Question: I am doing some homework. The users of my database uses some other attributes, not just the ones that ASP 2.0 automatically created for me when i implemented the login and registration mechanism. But when i try to save the modification displays me an error. Can someone give me a hand?
This is the error:

The error says:
> 'aspnet_Users' table
- Unable to modify table. ALTER TABLE only allows columns to be added
that can contain nulls, or have a
DEFAULT definition specified, or the
column being added is an identity or
timestamp column, or alternatively if
none of the previous conditions are
satisfied the table must be empty to
allow addition of this column. Column
'kjoptekvoten' cannot be added to
non-empty table 'aspnet_Users' because
it does not satisfy these conditions.
That database was automatically created when i implemented Forms based authentification and registration. The problem now is that that users needs some more attributes. How can i give to it more attributes? What is the easiest way to do it?Does not mind if it is not theorically correct(It is just for a homework).
I would appreciate a lot your help.
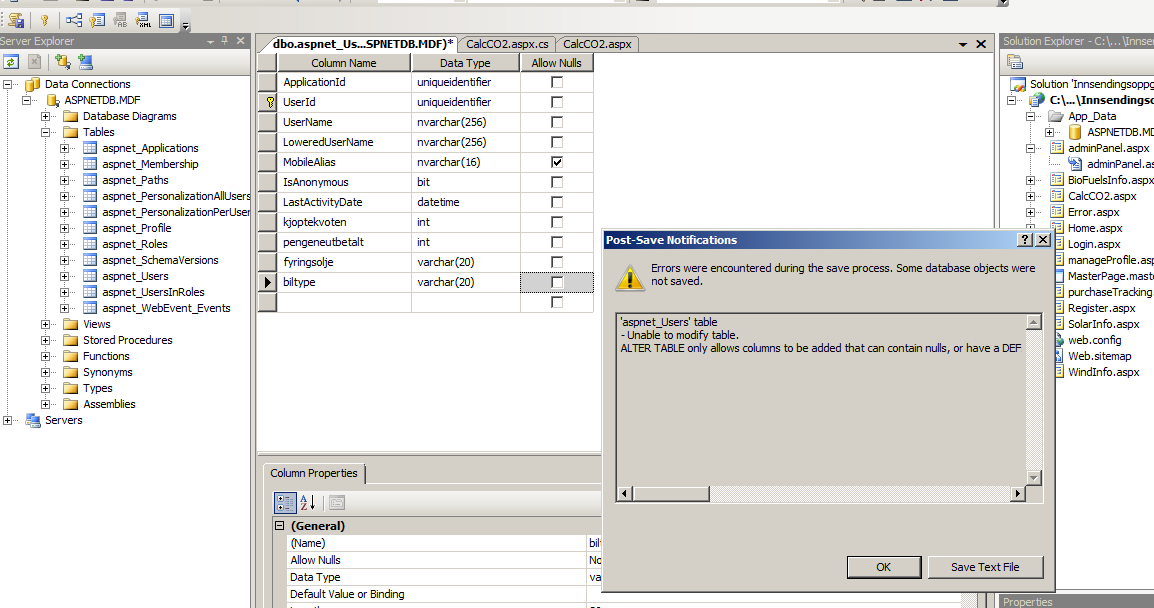
Answer: Apart form the technicalities on the database side, there is a deeper issue here.
You should not alter the aspnet_Users table because you are bypassing the way the membership 'system' in asp.net is working. Instead, have a look into the Profile mechanism: <URL>